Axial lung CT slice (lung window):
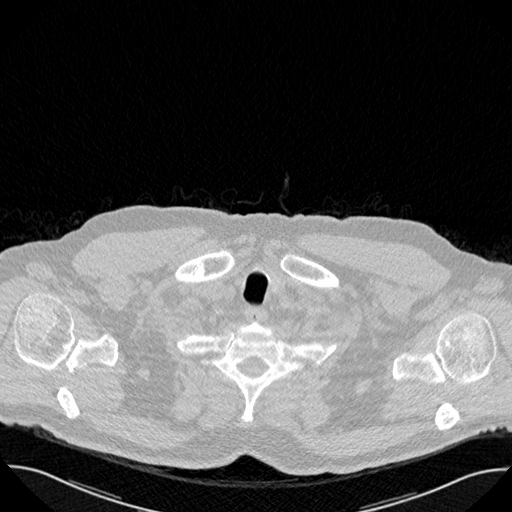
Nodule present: no